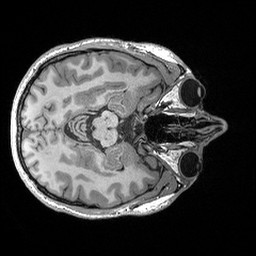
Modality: T1w
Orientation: axial
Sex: male
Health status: healthy
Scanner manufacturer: siemens
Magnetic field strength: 3 T
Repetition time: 2.6 s
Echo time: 0.00296 s